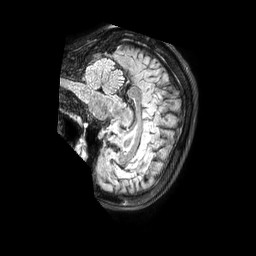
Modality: FLAIR
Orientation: sagittal
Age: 52
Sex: female
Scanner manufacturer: philips
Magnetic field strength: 3 T
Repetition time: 4.8 s
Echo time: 0.34 s